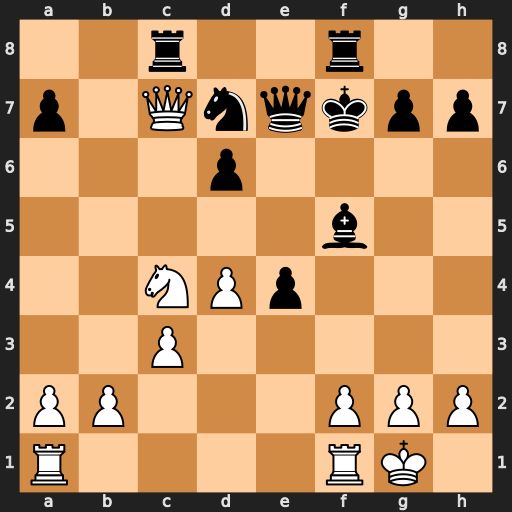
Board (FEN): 2r2r2/p1Qnqkpp/3p4/5b2/2NPp3/2P5/PP3PPP/R4RK1
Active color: w
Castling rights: -
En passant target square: -
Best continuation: Nxd6+ Qxd6 Qxd6